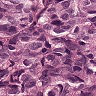
Metastatic tissue present: yes